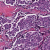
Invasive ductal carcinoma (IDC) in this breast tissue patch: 0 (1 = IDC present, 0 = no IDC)